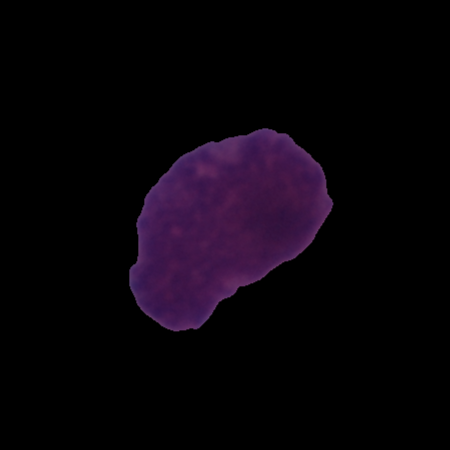
Label: cancer